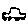
Label: car